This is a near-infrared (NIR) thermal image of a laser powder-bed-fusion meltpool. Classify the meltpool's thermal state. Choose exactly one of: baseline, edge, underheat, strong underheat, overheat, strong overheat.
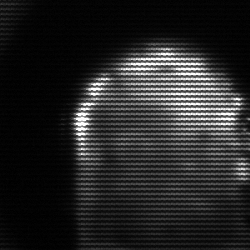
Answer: baseline